Field crop: maize
Growth stage: 2
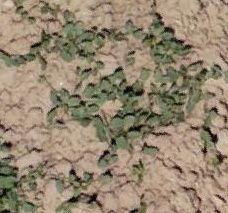
Species: convolvulus